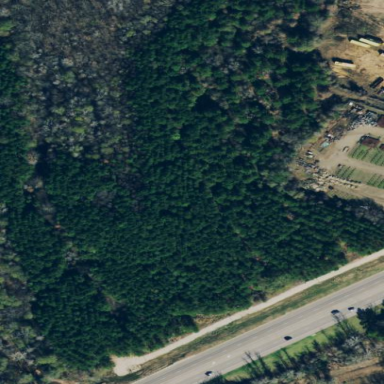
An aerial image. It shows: Forest with evergreen needle-leaved trees.